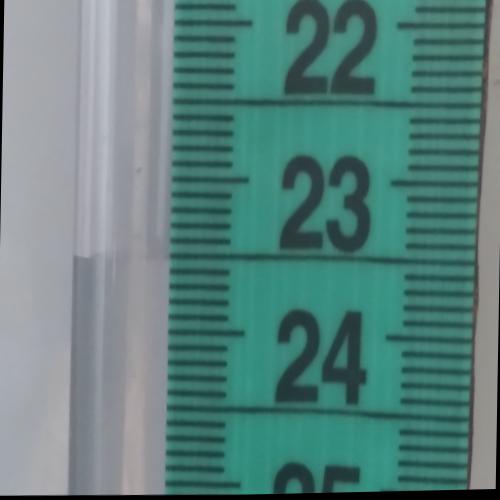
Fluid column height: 23.5 cm